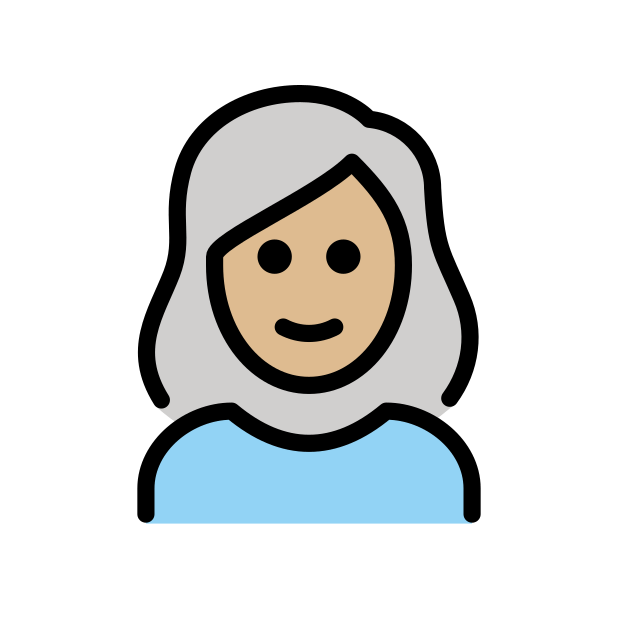
woman: medium-light skin tone, white hair